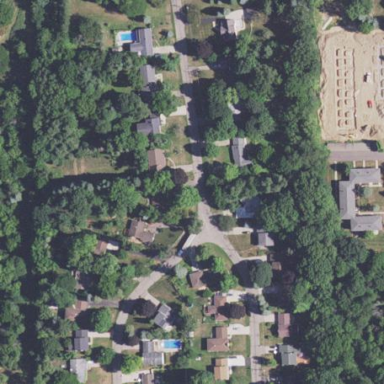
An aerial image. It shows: Residential area within neighborhood.